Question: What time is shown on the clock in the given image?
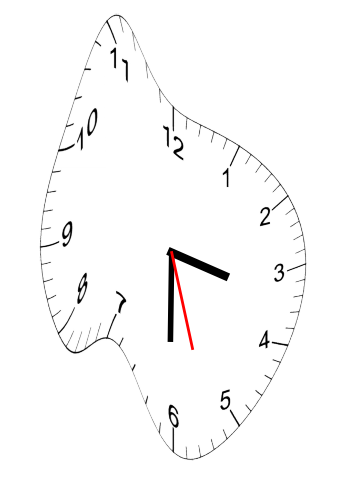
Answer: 03:30:27